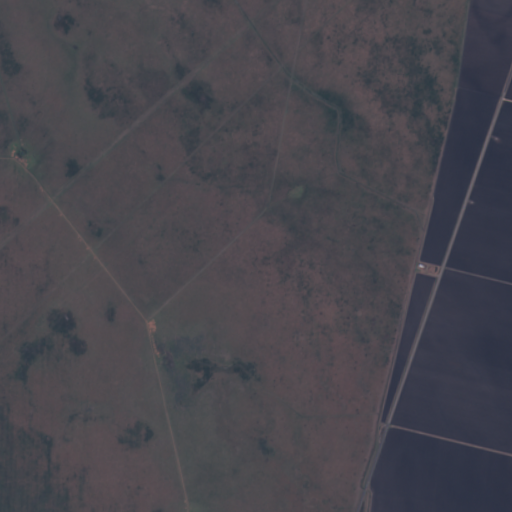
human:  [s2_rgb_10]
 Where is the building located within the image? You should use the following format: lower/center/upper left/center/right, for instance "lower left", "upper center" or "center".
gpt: The building is located in the center right of the image.
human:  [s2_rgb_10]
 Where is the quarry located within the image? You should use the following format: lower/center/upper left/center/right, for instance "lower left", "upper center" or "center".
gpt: There is no quarry in the image.